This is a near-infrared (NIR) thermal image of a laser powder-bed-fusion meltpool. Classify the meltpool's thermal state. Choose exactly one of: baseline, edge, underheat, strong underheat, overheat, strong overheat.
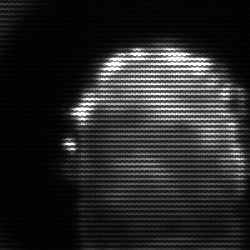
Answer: baseline